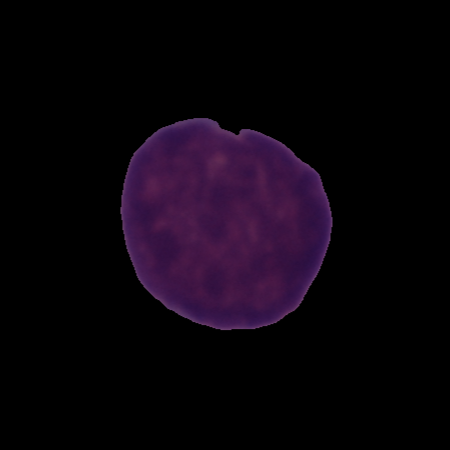
Label: cancer